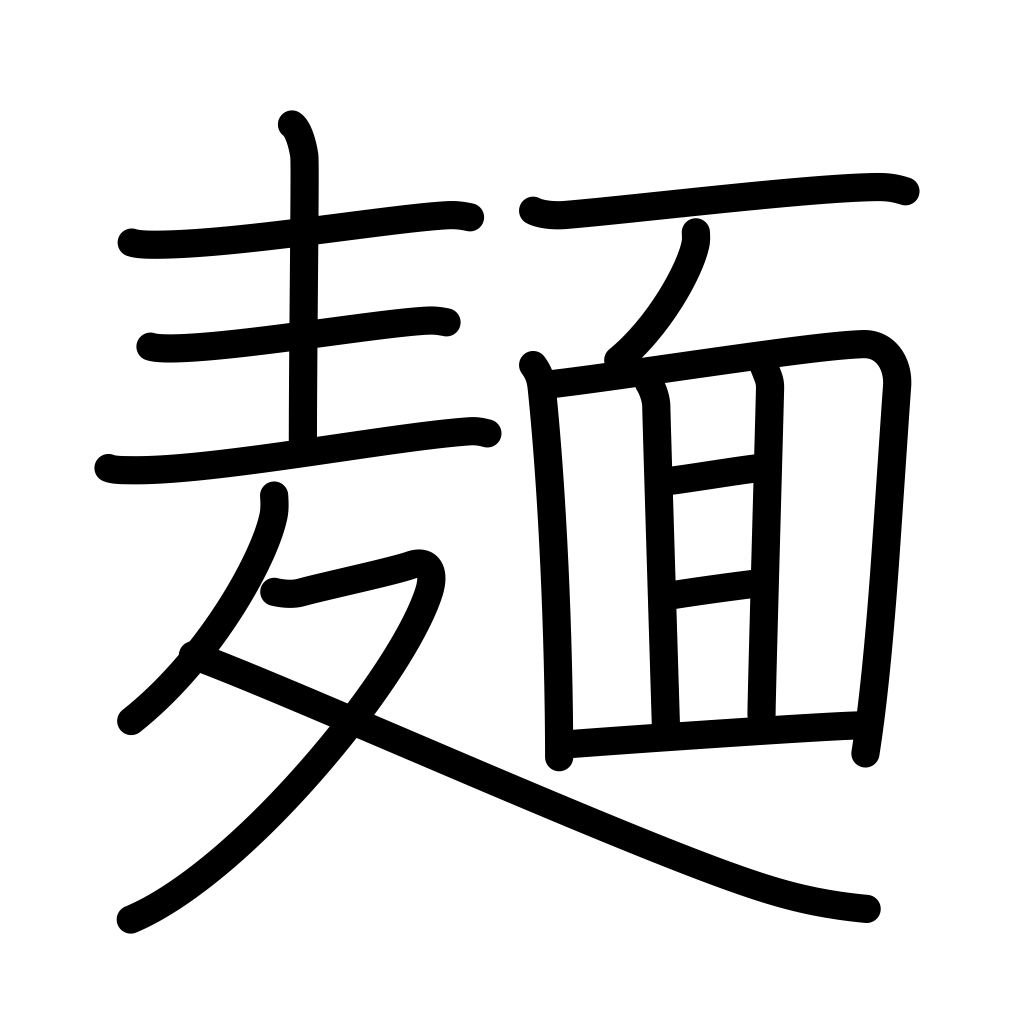
Meaning: noodles, wheat flour